Interaction volume radius: 5 \u00c5
Interaction volume height: 30 \u00c5
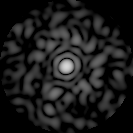
Disorder parameter: 0.8446